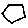
Label: hexagon